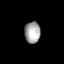
Tissue: prostate
Cell type: T cells
Senescence score: 0.3543
Nuclear area (px): 330
Mean DAPI intensity: 165.639